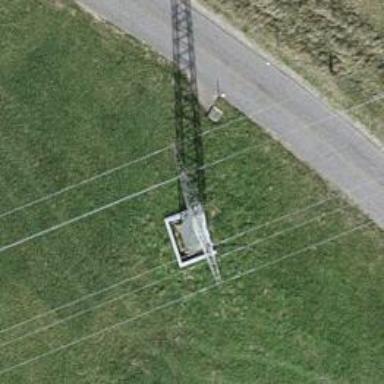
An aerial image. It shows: Power tower.